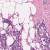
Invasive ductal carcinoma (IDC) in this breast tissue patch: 0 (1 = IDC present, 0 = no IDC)